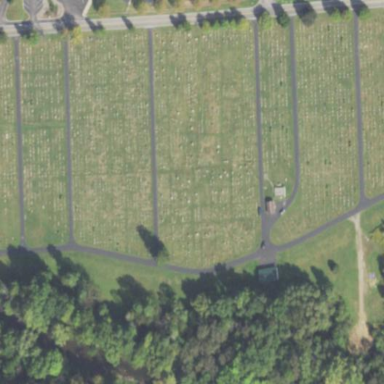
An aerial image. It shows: Cemetery.